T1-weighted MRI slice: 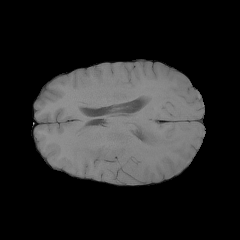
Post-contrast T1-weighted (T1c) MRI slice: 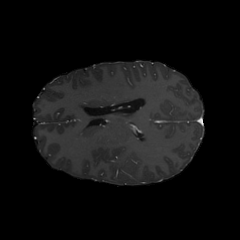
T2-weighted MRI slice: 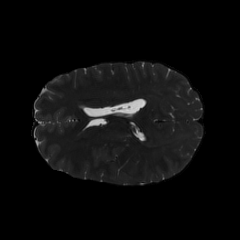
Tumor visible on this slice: no